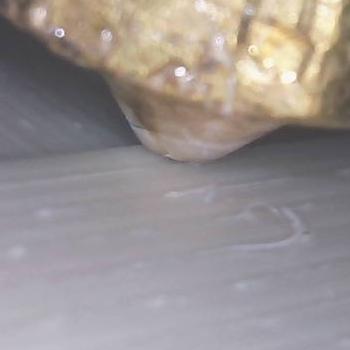
Flow rate: 84%